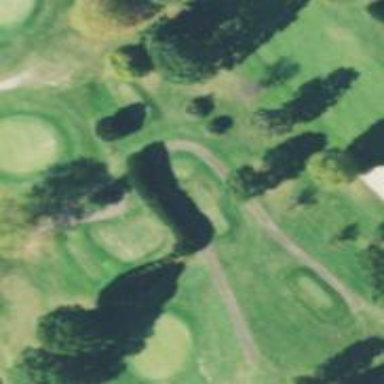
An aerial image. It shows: Pathway for golfing.